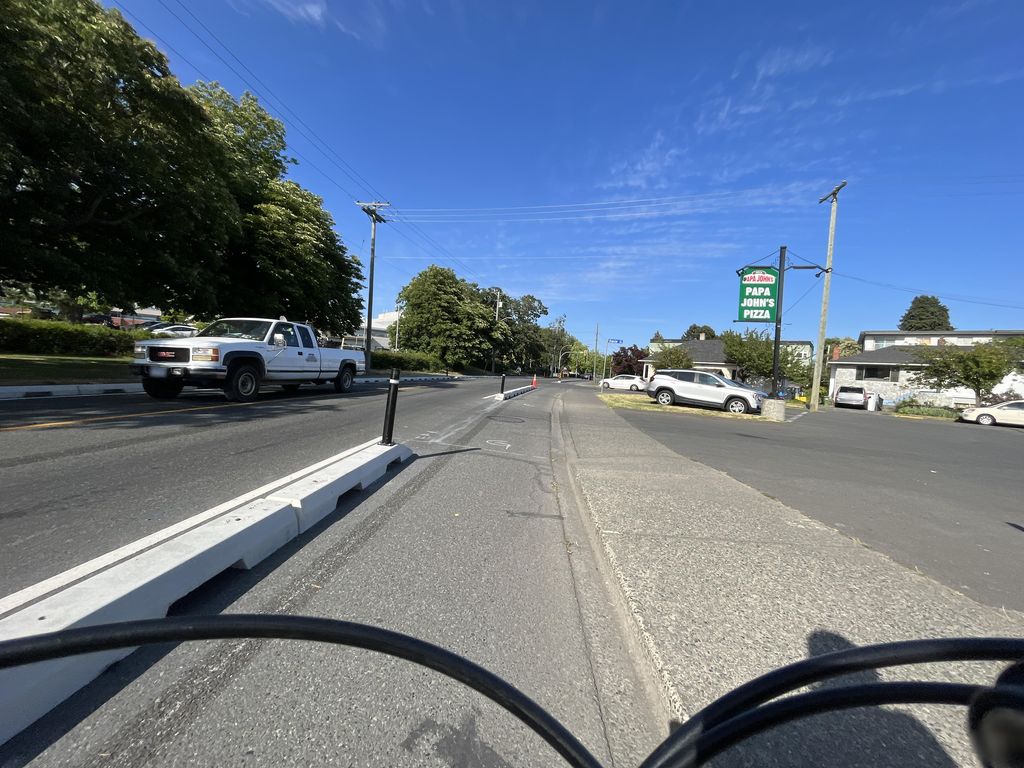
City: victoria